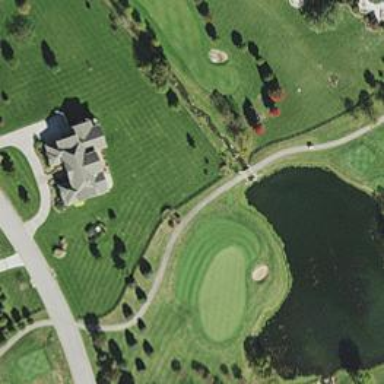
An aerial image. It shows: Water hazard on golf course.